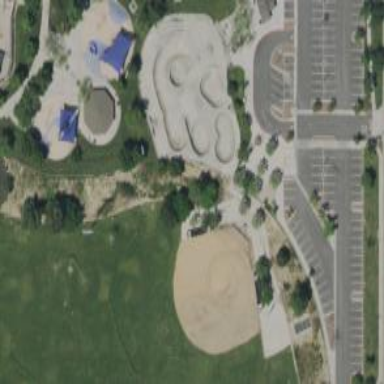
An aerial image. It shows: Concrete pitch for leisure land activities.